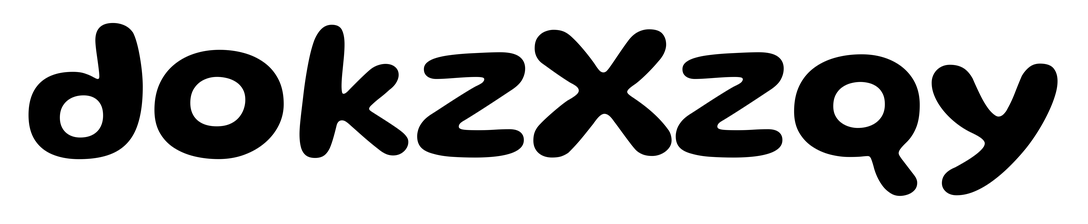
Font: Gluten_SemiBold